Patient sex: M
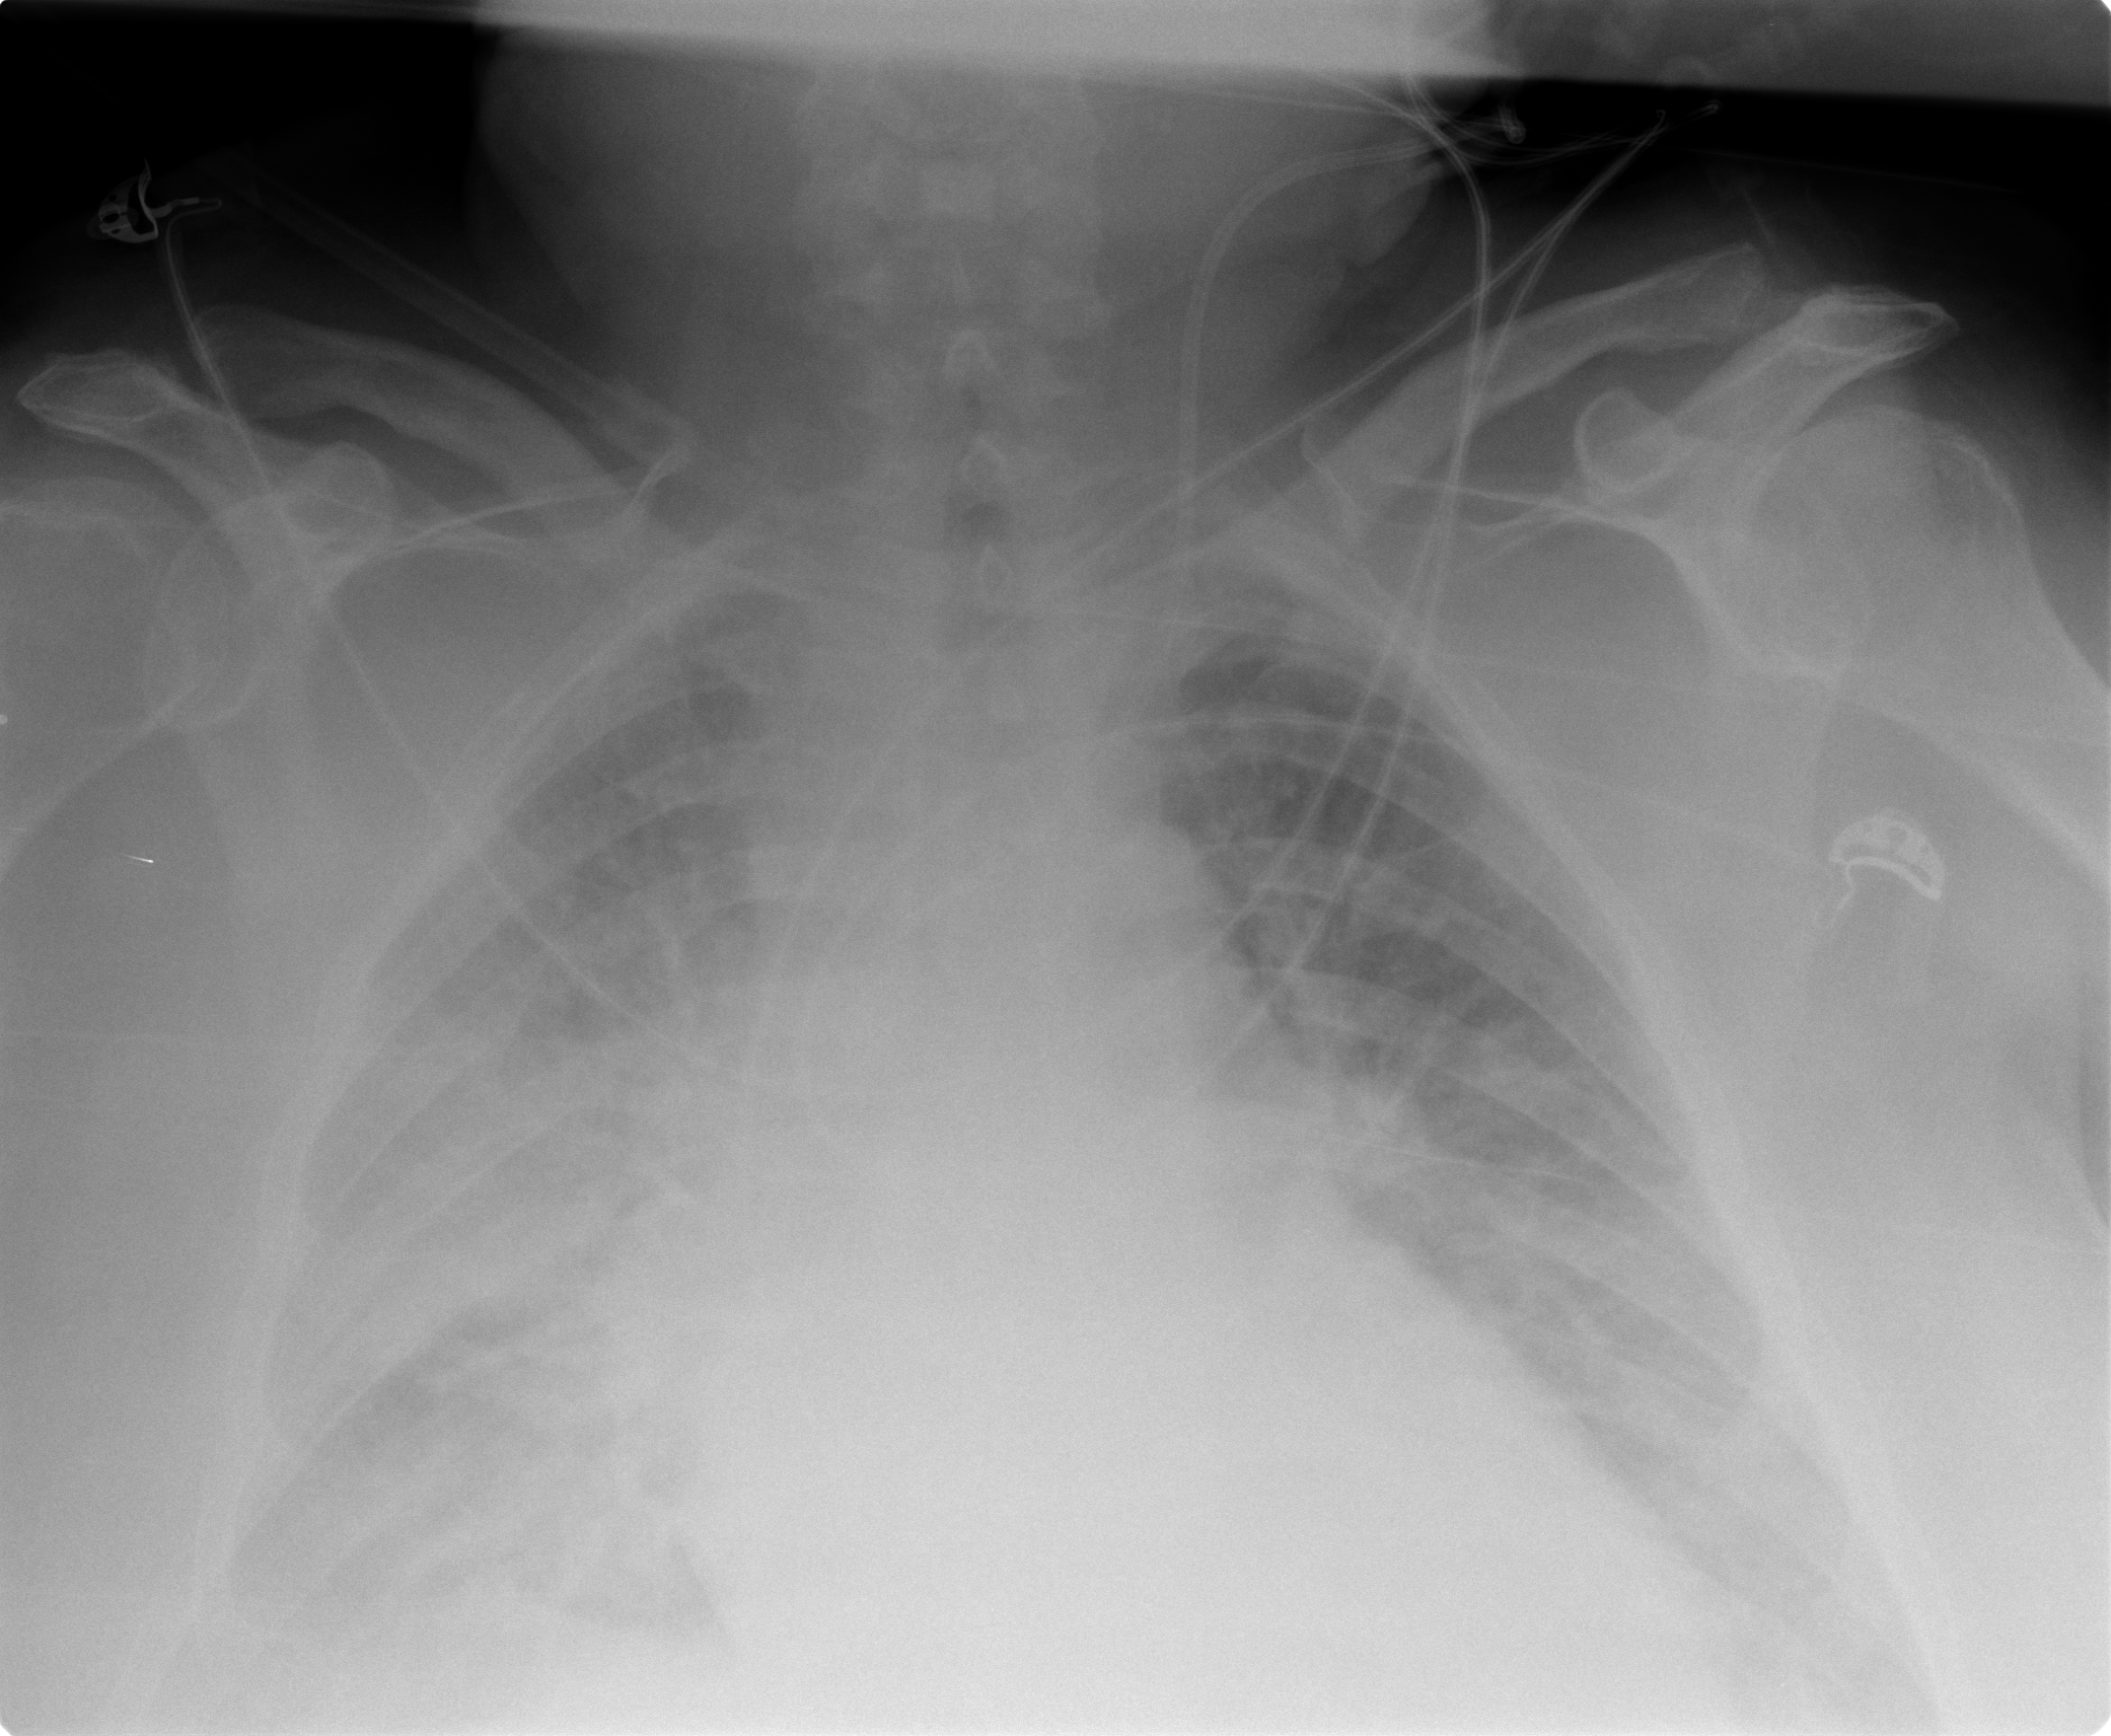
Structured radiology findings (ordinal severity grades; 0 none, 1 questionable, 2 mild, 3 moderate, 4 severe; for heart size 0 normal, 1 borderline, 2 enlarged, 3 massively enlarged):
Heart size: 2
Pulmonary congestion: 3
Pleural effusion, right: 3
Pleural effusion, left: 3
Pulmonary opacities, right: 3
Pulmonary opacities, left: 2
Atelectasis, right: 3
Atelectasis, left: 3